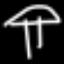
Label: mushroom